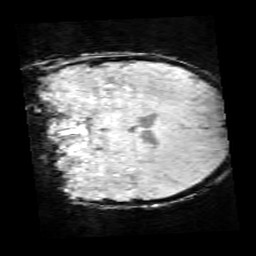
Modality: SWI
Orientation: coronal
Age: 9
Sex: male
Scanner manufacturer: siemens
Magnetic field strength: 3 T
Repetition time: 0.027 s
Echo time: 0.02 s